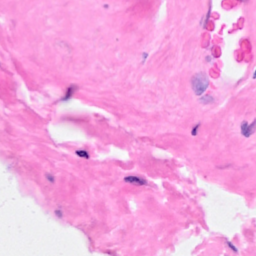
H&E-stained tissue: Breast